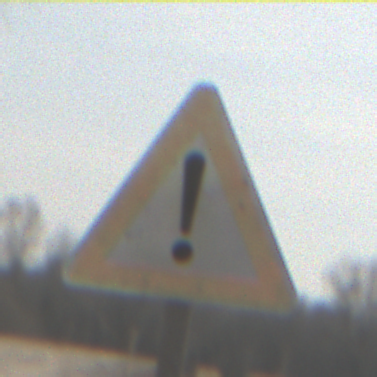
Verkehrszeichen: Gefahrenstelle
Umgebung: Outdoor, Nature
Tageszeit: MorningAfternoon
Wetter: PartlyCloudy
Licht: Natural
Jahreszeit: Winter
Kontrast: MediumContrast